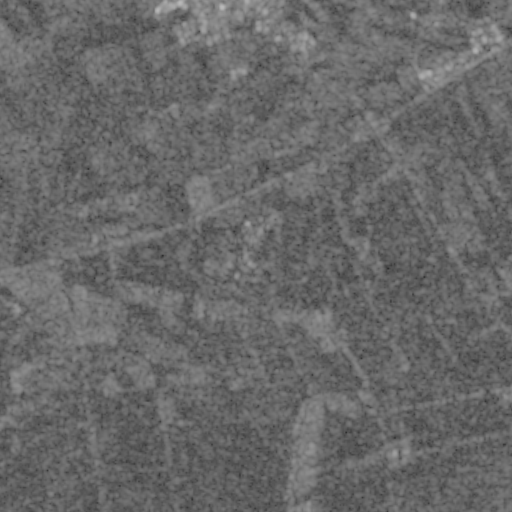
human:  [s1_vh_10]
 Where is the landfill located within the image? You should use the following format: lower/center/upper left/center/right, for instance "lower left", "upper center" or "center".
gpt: The landfill is located in the upper center of the image.
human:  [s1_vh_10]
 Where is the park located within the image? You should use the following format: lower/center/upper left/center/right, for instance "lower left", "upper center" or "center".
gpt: The park is located in the upper center of the image.
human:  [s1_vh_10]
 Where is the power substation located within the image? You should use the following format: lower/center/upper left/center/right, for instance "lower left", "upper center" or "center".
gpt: The power substation is located in the center left of the image.
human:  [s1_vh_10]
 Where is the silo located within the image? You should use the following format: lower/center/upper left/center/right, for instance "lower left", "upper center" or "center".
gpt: The silo is located in the center left of the image.
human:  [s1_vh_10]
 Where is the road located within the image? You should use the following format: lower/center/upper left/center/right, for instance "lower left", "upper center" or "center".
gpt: There is no road in the image.

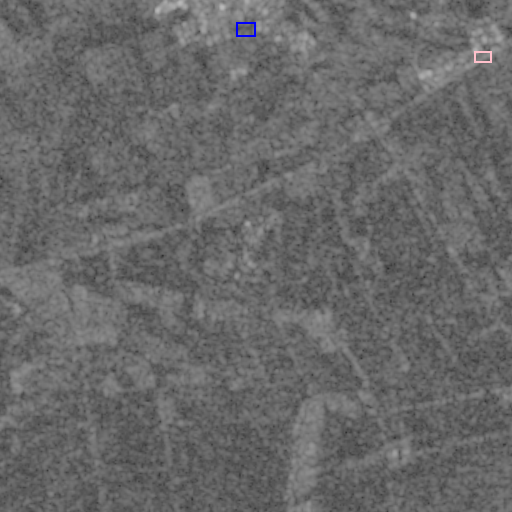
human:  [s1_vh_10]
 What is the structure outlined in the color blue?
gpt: The structure outlined in blue is a park.
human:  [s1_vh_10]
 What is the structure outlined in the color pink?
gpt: The structure outlined in pink is a parking lot.
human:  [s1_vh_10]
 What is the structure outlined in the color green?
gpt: There is no green outline.